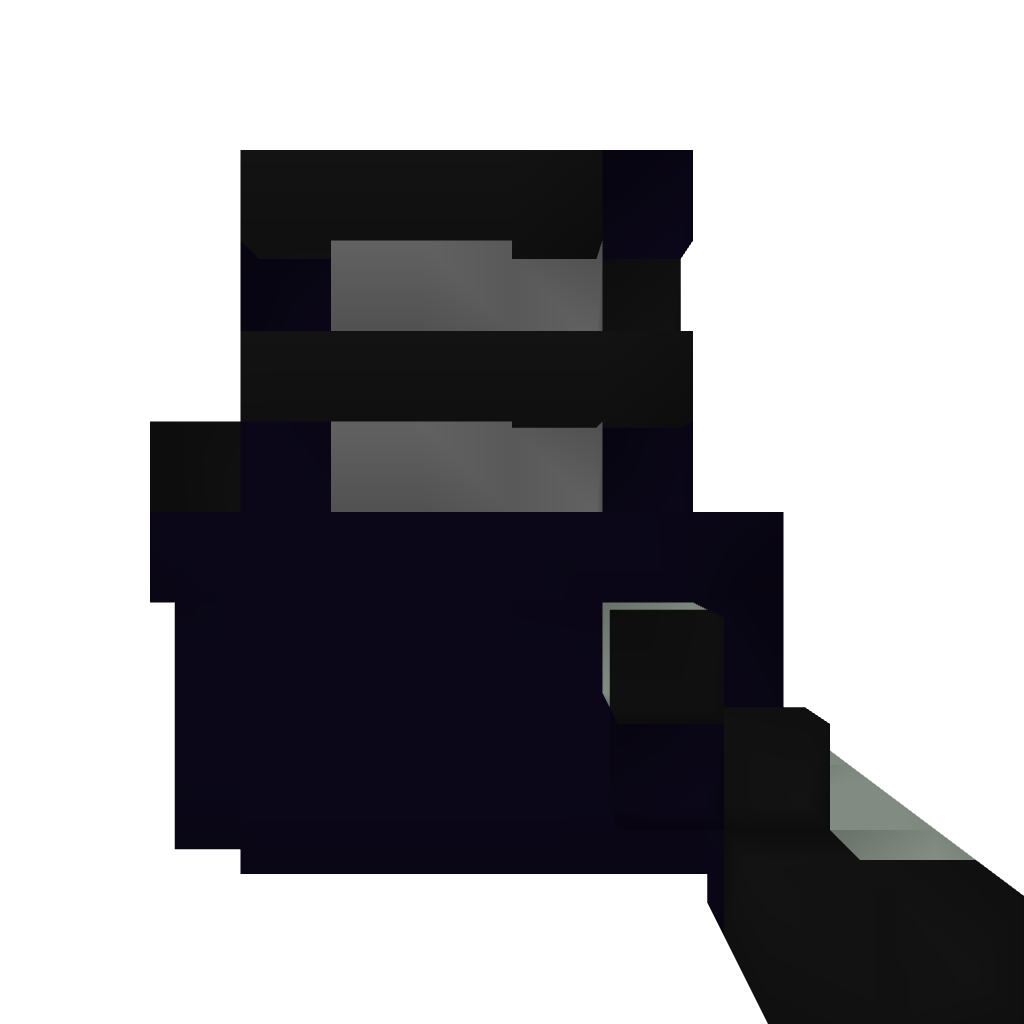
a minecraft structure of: Dispenser Cannon MK 1